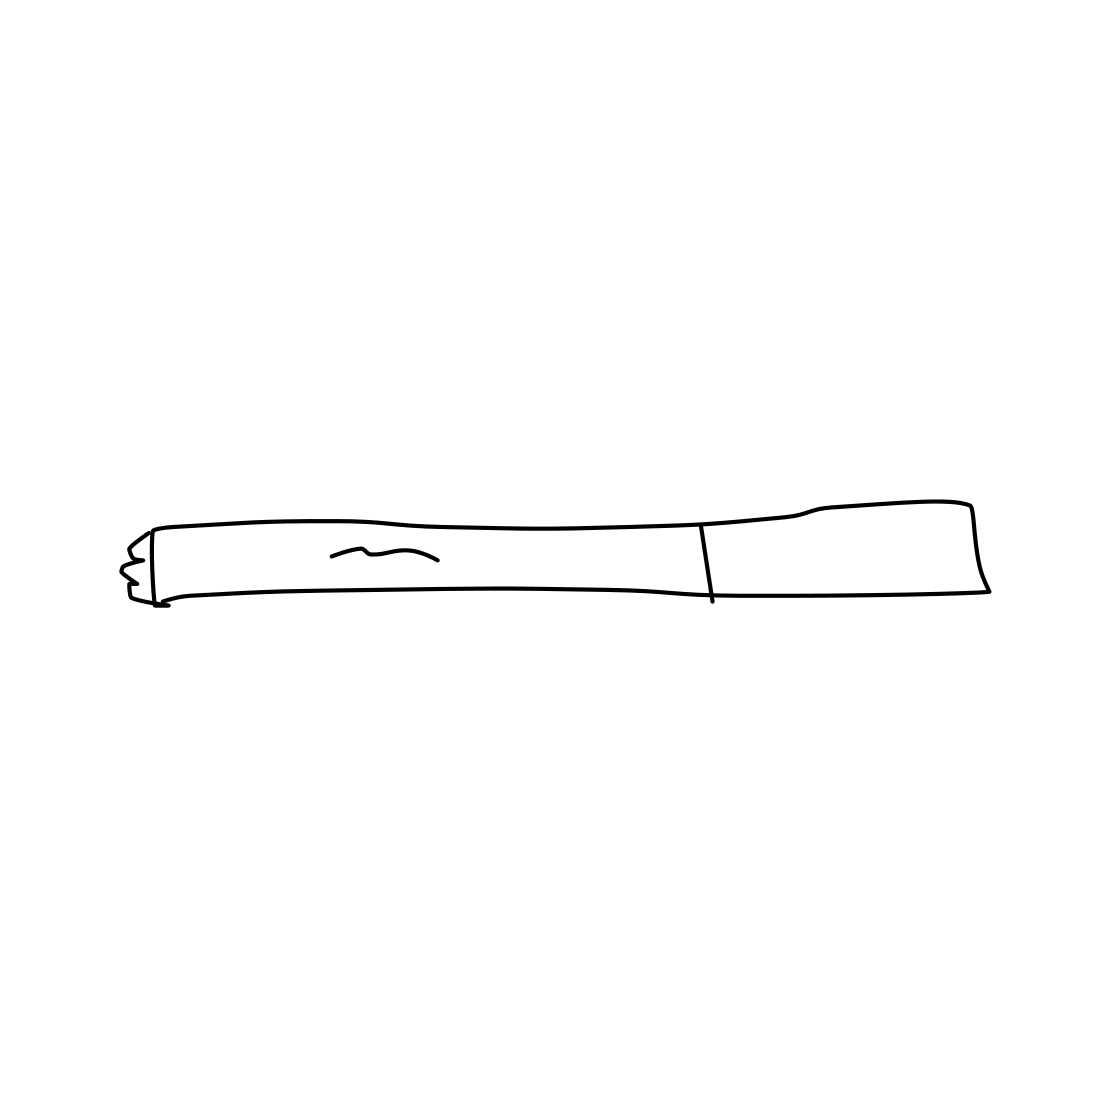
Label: cigarette